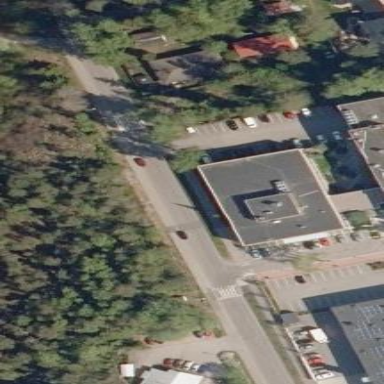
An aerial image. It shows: Building with flat roof made of tar paper. The building is tan in color.